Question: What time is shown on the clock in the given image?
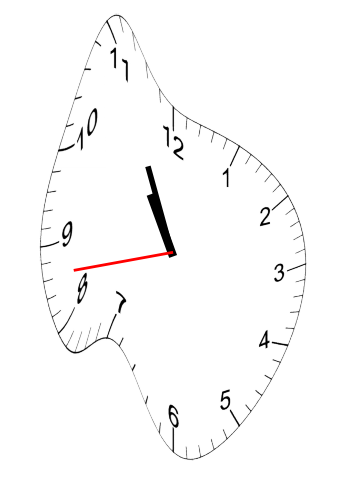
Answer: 10:55:43